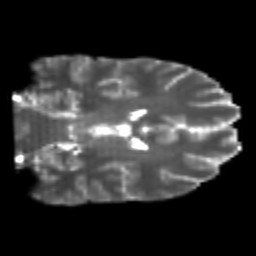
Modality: T2w
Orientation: coronal
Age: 25
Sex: male
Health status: healthy
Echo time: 0.074 s